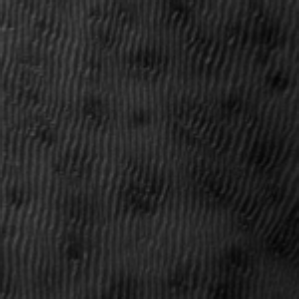
Label: frost